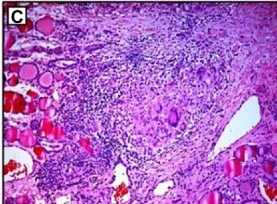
Thyroid tissue with non-necrotizing granulomas and acid-fast stain showing the absence of AFB. AFB, acid-fast bacilli.
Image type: pathology (acid_fast)